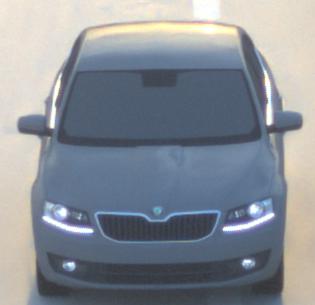
Make: Skoda
Model: Octavia 1.2 TSI
Detailed model: Octavia (III) Limousine
Model produced from: 2013/02
Model produced until: 2015/04
Doors: 5
Color: gray
Road condition: dry road
Daytime: sunrise or sunset
Contrast: medium contrast